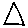
Label: triangle